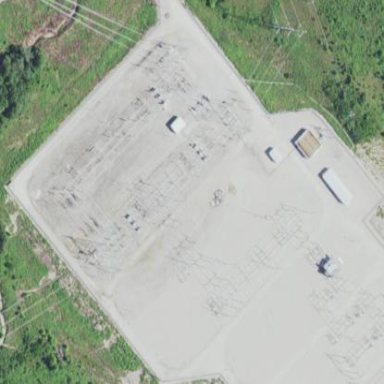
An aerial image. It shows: Fence surrounds transmission level power substation.